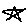
Label: star